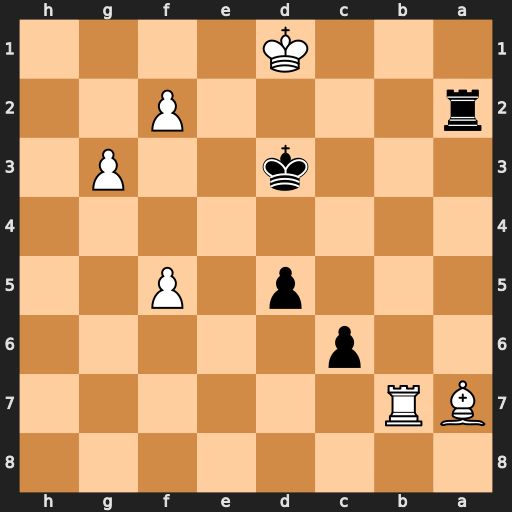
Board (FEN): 8/BR6/2p5/3p1P2/8/3k2P1/r4P2/3K4
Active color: b
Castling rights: -
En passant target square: -
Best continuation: Ra1+ Rb1 Rxb1#